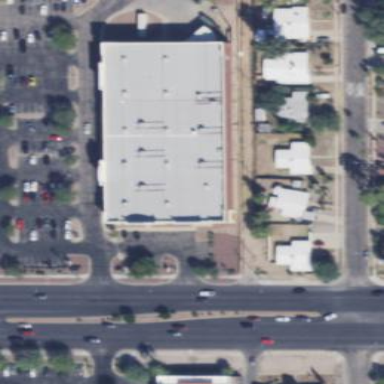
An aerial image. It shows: Building.